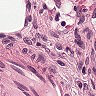
Metastatic tissue present: no